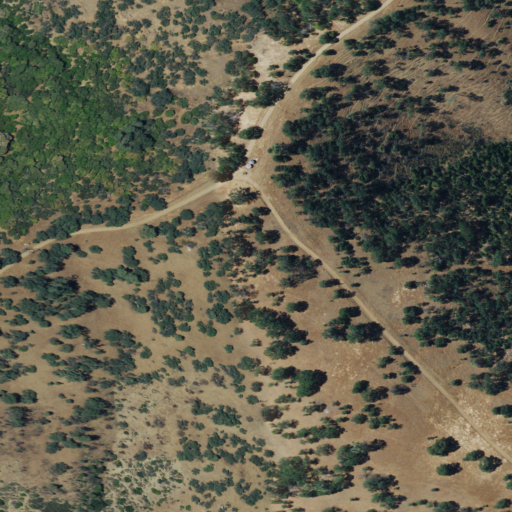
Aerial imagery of ridge(s) in California named Cottonwood Ridge containing shrub, grassland, and mixed forest